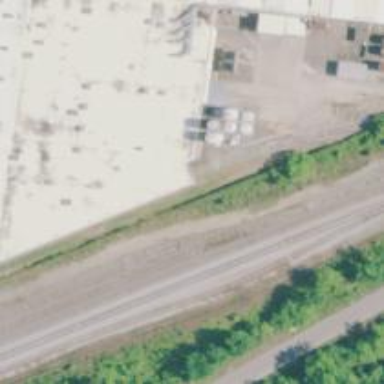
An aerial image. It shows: Abandoned railway yard is depicted.